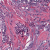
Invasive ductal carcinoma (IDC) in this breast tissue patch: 1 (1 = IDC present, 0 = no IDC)